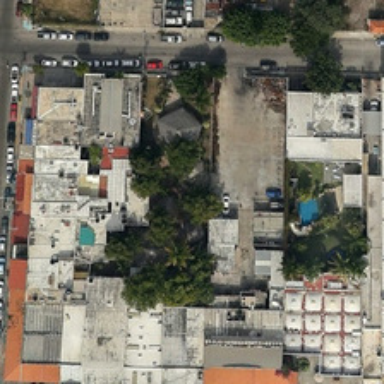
In the central area of the land is a resort .